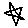
Label: star